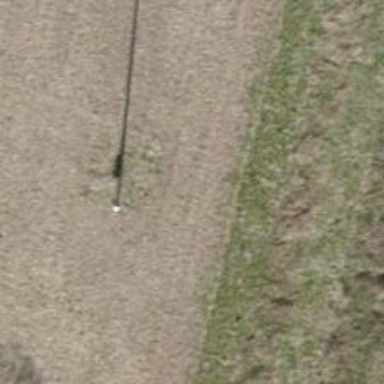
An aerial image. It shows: Power pole.